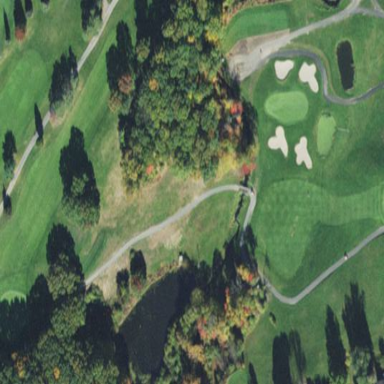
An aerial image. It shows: Golf fairway surrounded by grass.